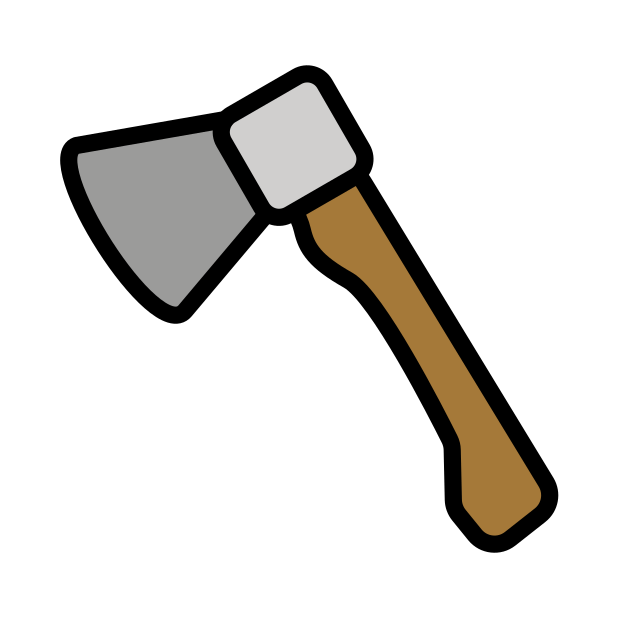
axe